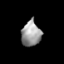
Tissue: skin
Cell type: Epithelial cells
Senescence score: 0.898
Nuclear area (px): 475
Mean DAPI intensity: 156.314